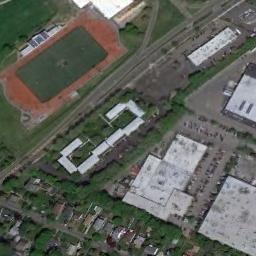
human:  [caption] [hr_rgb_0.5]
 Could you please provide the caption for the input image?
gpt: The track and field built on the lawn is a road away and there is a lot of vegetation around .

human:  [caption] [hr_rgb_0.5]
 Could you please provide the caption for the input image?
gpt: The ground track field is surrounded by some trees and houses arranged neatly .

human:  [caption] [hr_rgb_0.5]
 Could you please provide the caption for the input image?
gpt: There are many buildings next to the ground track field .

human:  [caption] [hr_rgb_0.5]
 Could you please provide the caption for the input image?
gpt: There is a road beside the track and field .

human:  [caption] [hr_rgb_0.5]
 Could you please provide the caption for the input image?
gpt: There are some white buildings beside the ground track field .